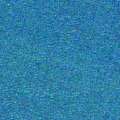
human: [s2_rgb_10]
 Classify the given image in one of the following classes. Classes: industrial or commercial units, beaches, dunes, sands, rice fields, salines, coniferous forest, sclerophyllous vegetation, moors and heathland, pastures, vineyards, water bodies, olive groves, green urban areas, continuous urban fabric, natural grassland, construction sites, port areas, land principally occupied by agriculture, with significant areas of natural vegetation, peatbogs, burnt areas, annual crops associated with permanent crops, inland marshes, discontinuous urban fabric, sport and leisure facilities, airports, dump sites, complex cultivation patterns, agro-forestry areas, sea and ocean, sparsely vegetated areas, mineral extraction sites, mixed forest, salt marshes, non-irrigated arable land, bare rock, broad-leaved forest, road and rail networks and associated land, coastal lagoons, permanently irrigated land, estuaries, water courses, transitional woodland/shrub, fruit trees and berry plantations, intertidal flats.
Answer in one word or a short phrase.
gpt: sea and ocean